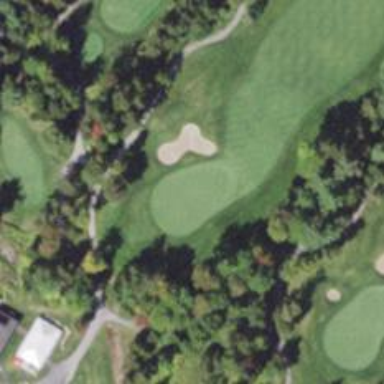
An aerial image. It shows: View of golf hole.